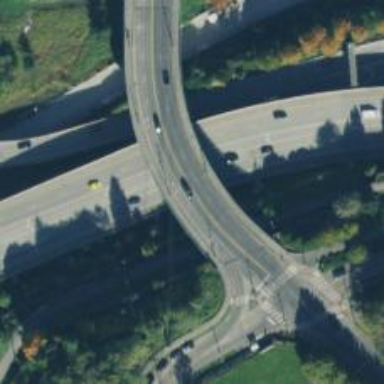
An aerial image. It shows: Secondary road bridge with cycle track.